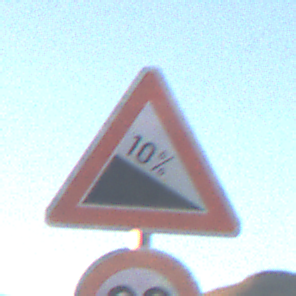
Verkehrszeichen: Gefaelle10
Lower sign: Geschwindigkeit90
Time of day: SunriseSunset
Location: Outdoor (Nature)
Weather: Clear
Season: NotSpecified
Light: Natural